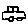
Label: car